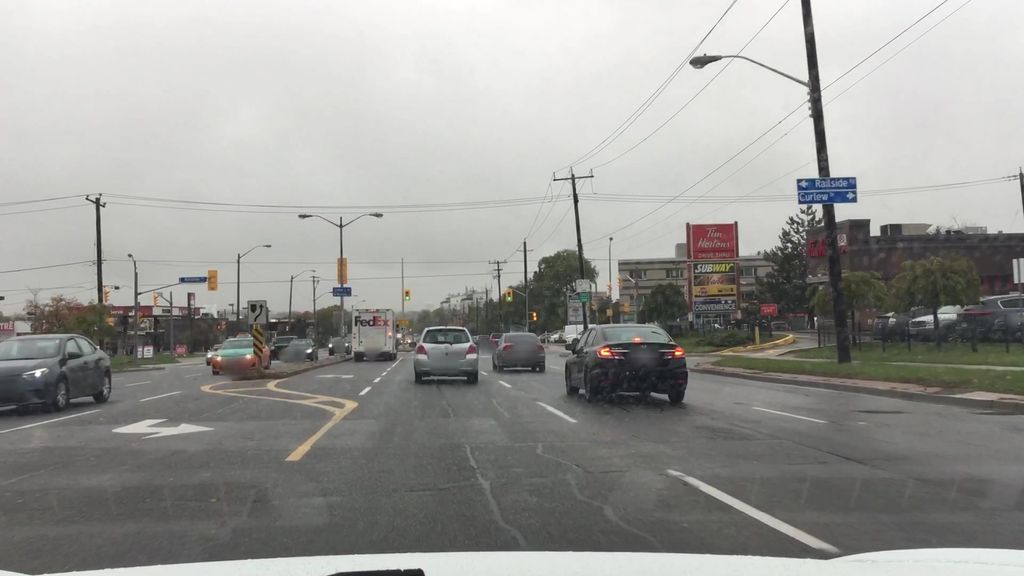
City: toronto